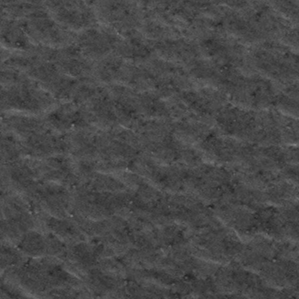
Label: frost